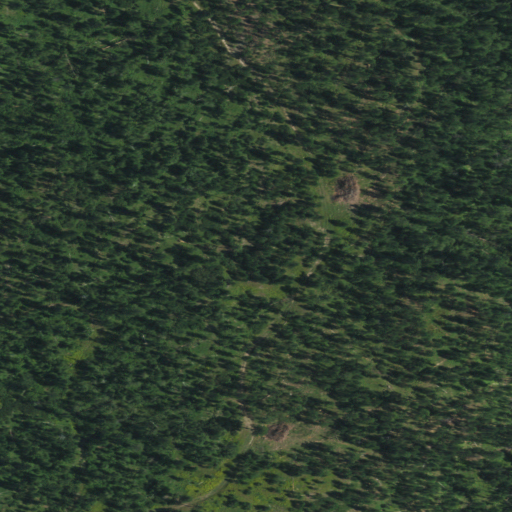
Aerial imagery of mountain in South Dakota named Beartown Hill containing evergreen forest and mixed forest